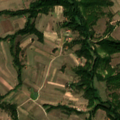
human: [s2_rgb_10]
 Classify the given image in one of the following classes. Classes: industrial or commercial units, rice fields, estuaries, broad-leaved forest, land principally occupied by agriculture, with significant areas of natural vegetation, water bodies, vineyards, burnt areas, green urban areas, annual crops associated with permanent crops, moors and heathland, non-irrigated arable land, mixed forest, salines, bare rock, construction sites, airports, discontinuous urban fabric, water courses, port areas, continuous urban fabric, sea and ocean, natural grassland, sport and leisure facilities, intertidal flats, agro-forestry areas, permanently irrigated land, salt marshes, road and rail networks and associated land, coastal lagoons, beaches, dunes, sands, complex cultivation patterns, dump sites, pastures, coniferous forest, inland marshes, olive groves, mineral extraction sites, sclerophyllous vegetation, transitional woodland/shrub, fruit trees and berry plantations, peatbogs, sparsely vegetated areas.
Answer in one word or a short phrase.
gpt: pastures, complex cultivation patterns, land principally occupied by agriculture, with significant areas of natural vegetation, broad-leaved forest